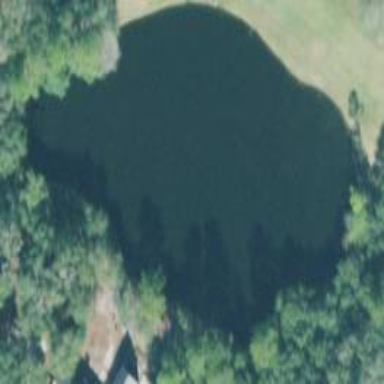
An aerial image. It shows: Pond with natural water.